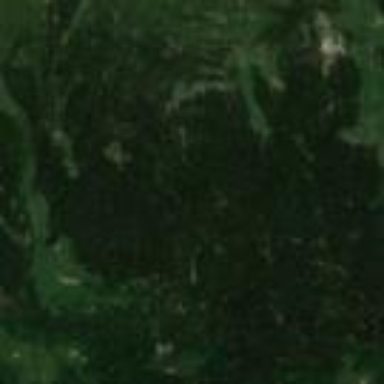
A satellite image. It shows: Forest area.